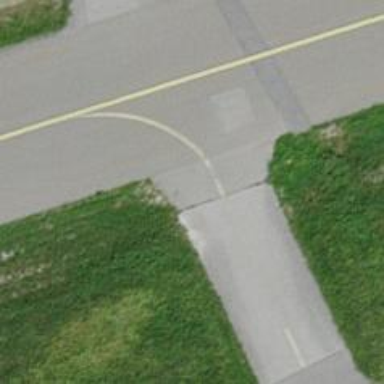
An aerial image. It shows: View of taxiway at the airport.